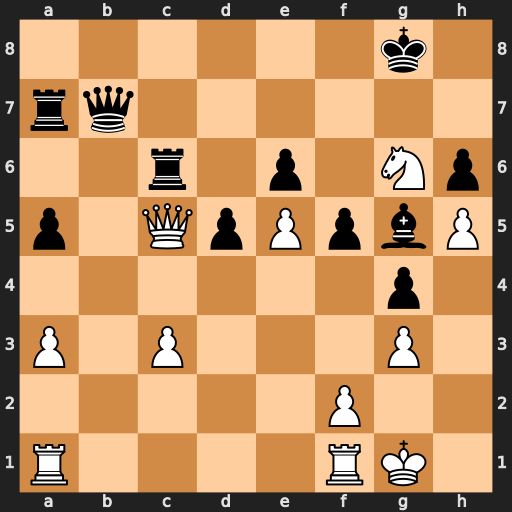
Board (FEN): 6k1/rq6/2r1p1Np/p1QpPpbP/6p1/P1P3P1/5P2/R4RK1
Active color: w
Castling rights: -
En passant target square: -
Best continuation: Qf8+ Kh7 Qh8#